【题型】填空题　【知识点】平面几何　【难度】medium
现有一圆形纸片，在纸片上剪出一个三角形，其三个顶点在圆上. 已知三角形的一边长 4cm, 另一边长 3cm 且第三条边上的中线长 3cm，则圆形纸片的半径长为\underline{\qquad\qquad}cm. （结果精确到 0.1）
【解答】
【答案】 2.1

【分析】 先利用余弦定理和 $\cos \angle ADC + \cos \angle BDC = 0$ 得到 $AD = \frac{\sqrt{14}}{2}$，$c = \sqrt{14}$，由余弦定理得到 $\cos C = \frac{11}{24}$，由同角三角函数关系得到 $\sin C = \frac{\sqrt{455}}{24}$，由正弦定理得到外接圆半径.

【详解】 设三角形三边为 $a=4, b=3$，第三边为 $c$，对应中线长 $CD=3$，

在 $\triangle ACD$ 中，$\cos \angle ADC = \frac{AD^2 + CD^2 - AC^2}{2 AD \cdot CD} = \frac{AD^2 + 9 - 9}{6 AD}$

在 $\triangle BCD$ 中，$\cos \angle BDC = \frac{BD^2 + CD^2 - BC^2}{2 BD \cdot CD} = \frac{BD^2 + 9 - 16}{6 BD}$，

其中 $\cos \angle ADC + \cos \angle BDC = 0$，

即 $\frac{AD^2 + 9 - 9}{6 AD} + \frac{BD^2 + 9 - 16}{6 BD} = 0$，又 $AD = BD$，

所以 $\frac{AD^2}{6 AD} + \frac{AD^2 - 7}{6 AD} = 0$，解得 $AD = \frac{\sqrt{14}}{2}$，

故 $c = \sqrt{14}$ cm，

由余弦定理得 $\cos C = \frac{a^2 + b^2 - c^2}{2ab} = \frac{16+9-14}{24} = \frac{11}{24}$，

则 $\sin C = \sqrt{1 - \left(\frac{11}{24}\right)^2} = \frac{\sqrt{455}}{24}$，

由正弦定理得，圆形纸片的半径 $R = \frac{c}{2 \sin C} = \frac{\sqrt{14}}{2 \times \frac{\sqrt{455}}{24}} = \frac{12\sqrt{14}}{\sqrt{455}} \approx 2.1$ cm.

故答案为：2.1
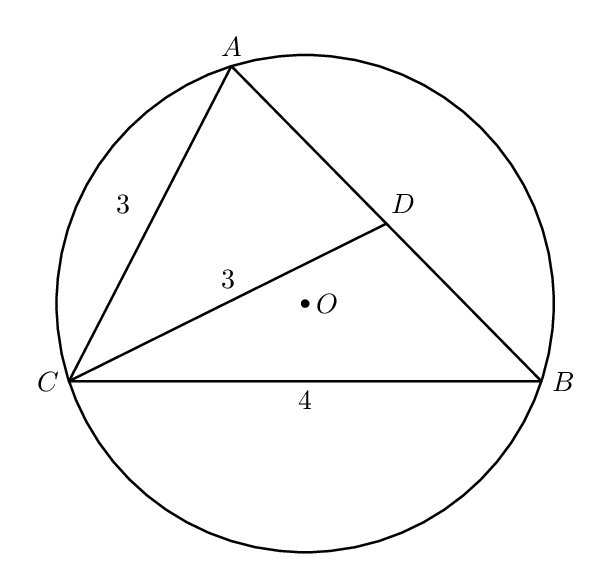